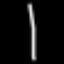
Label: line